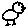
Label: bird